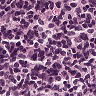
Metastatic tissue present: no